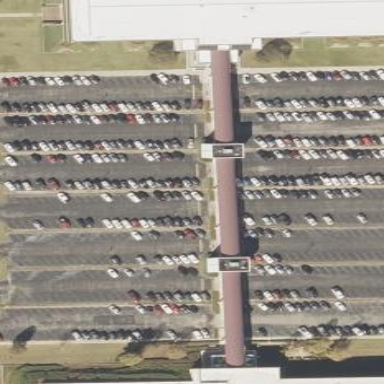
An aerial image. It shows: Parking area.